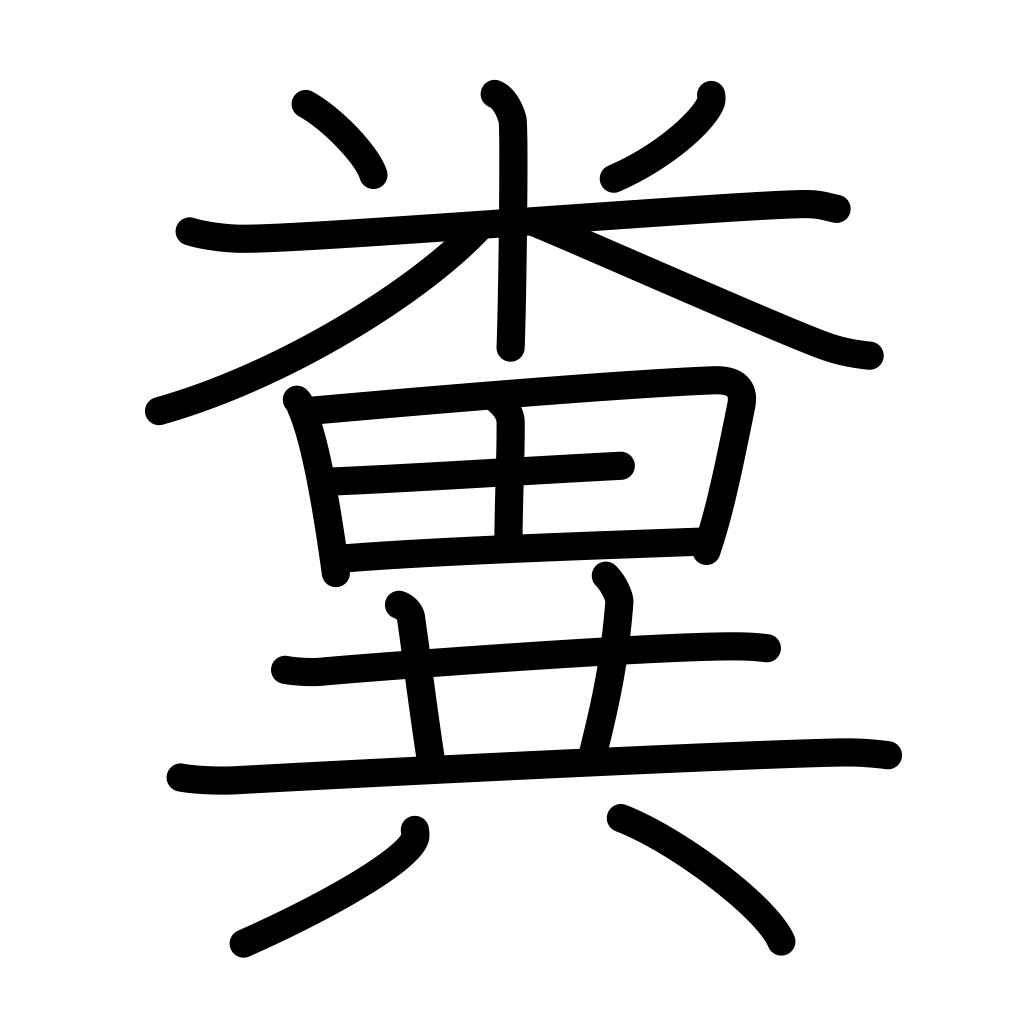
Meaning: shit, feces, excrement